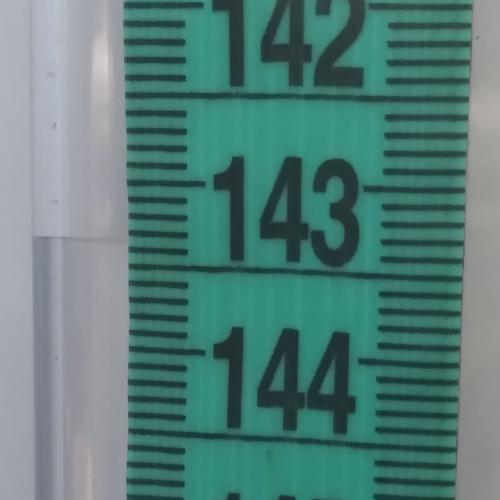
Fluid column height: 143.4 cm